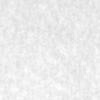
Label: no_change